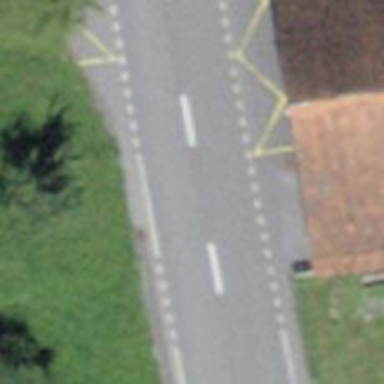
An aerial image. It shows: Public transport stop position.